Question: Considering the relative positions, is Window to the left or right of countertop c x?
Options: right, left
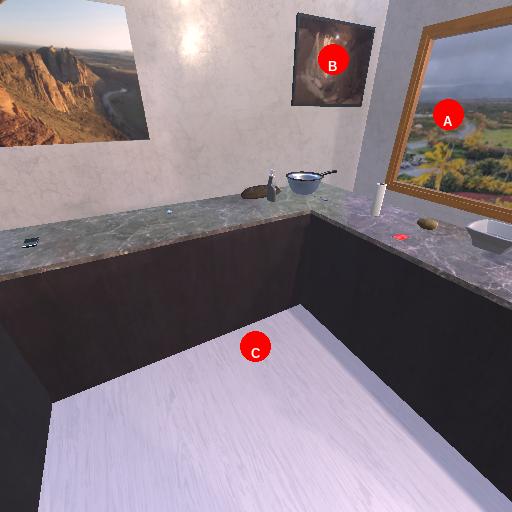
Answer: right